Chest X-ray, PA view. Patient: 48 years old, sex M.
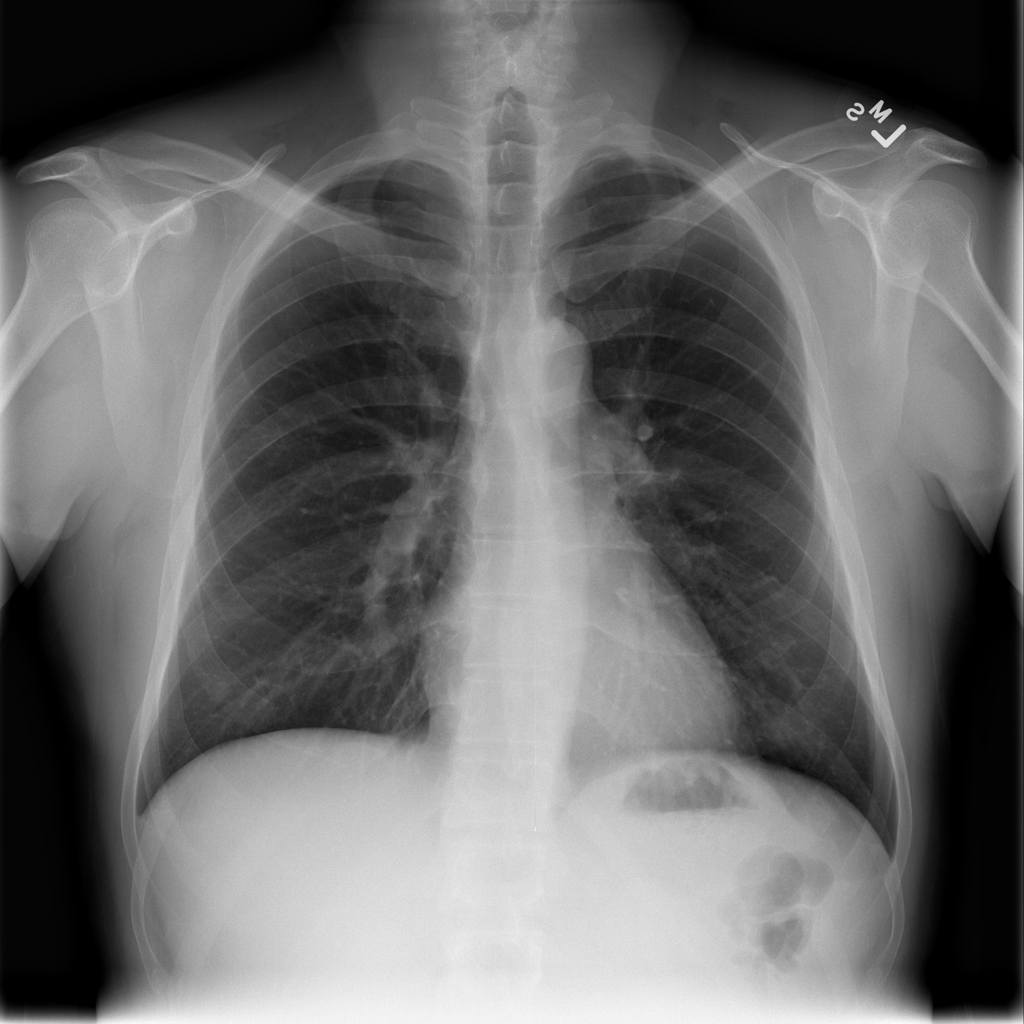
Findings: No Finding